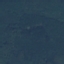
Land use / land cover: Forest